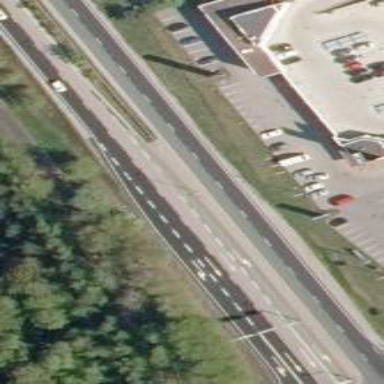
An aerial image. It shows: Median barrier.